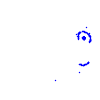
Particle: proton